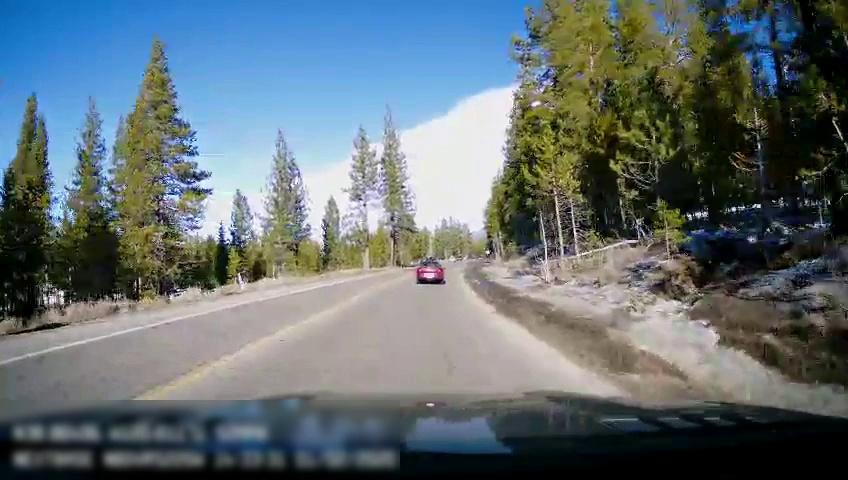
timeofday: Day
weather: Sunny
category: Drivable Space
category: Vehicles | Car
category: Lanes | Current Lane
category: Lanes | Opposite Lane